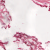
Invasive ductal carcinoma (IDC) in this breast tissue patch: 0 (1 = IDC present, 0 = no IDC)